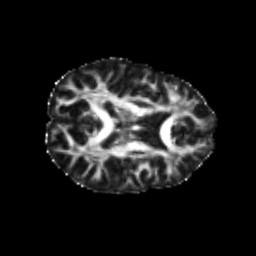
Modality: FA
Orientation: axial
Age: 20
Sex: female
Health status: healthy
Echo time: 0.074 s